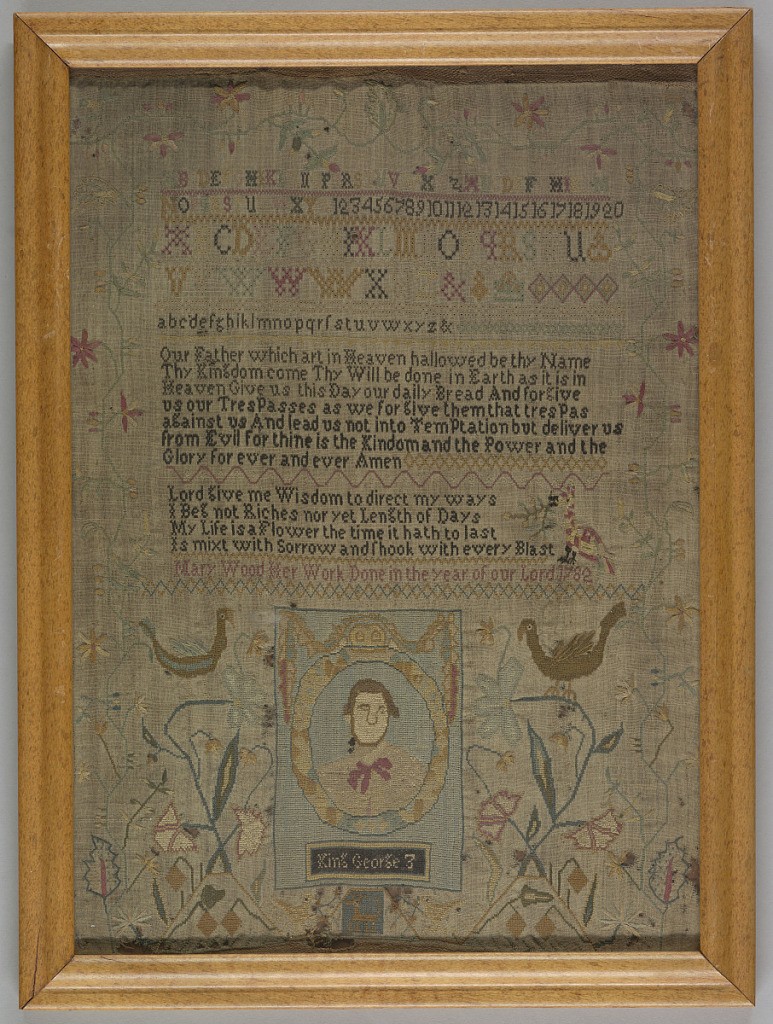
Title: Sampler
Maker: Mary Wood
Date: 1782
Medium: wool, silk. Technique: embroidery in cross stitch and eye stitch.
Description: Sampler embroidered in silk in black, blues, golds and pinks on a natural linen ground. Bands of alphabets and numerals in cross stitch and eyelet stitch, the Lord's Prayer, a verse, and at the bottom, a portrait of King George III in dense cross stitch.  A floral vine border with fanciful birds.